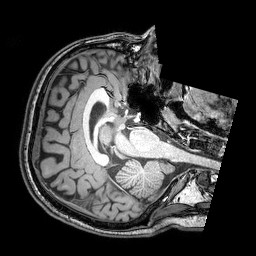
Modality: T1w
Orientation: axial
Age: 25
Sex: male